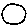
Label: circle